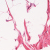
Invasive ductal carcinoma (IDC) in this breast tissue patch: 0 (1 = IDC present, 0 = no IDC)